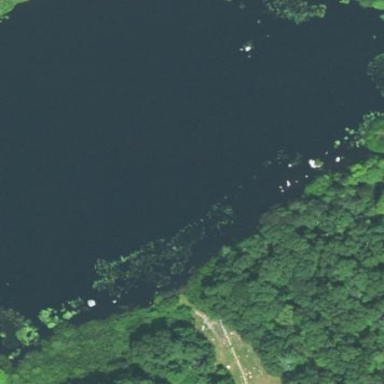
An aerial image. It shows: Peaceful pond surrounded by nature.